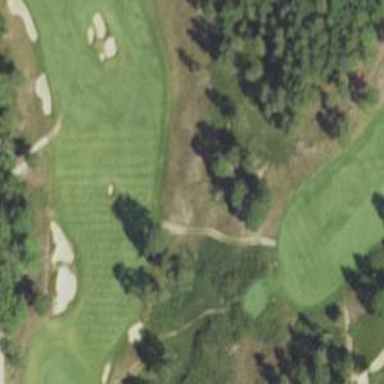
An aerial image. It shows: Path for both roads and golfers.